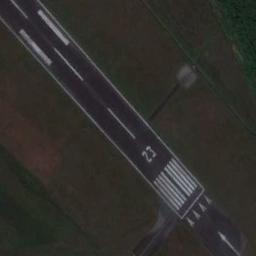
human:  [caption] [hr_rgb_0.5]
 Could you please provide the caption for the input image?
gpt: Next to the runway is brown bare ground with white '23' and short-line signs .

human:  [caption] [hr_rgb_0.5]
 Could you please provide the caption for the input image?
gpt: The runway has a threshold marking and two touchdown zone markings and the designation marking is 23 .

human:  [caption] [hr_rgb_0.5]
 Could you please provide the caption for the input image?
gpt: The grass is beside the runway .

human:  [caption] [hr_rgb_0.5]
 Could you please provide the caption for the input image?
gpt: The runway is on the grass next to the bare land .

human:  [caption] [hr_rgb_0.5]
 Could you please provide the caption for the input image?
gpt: There are green meadows beside the runway with white marks .